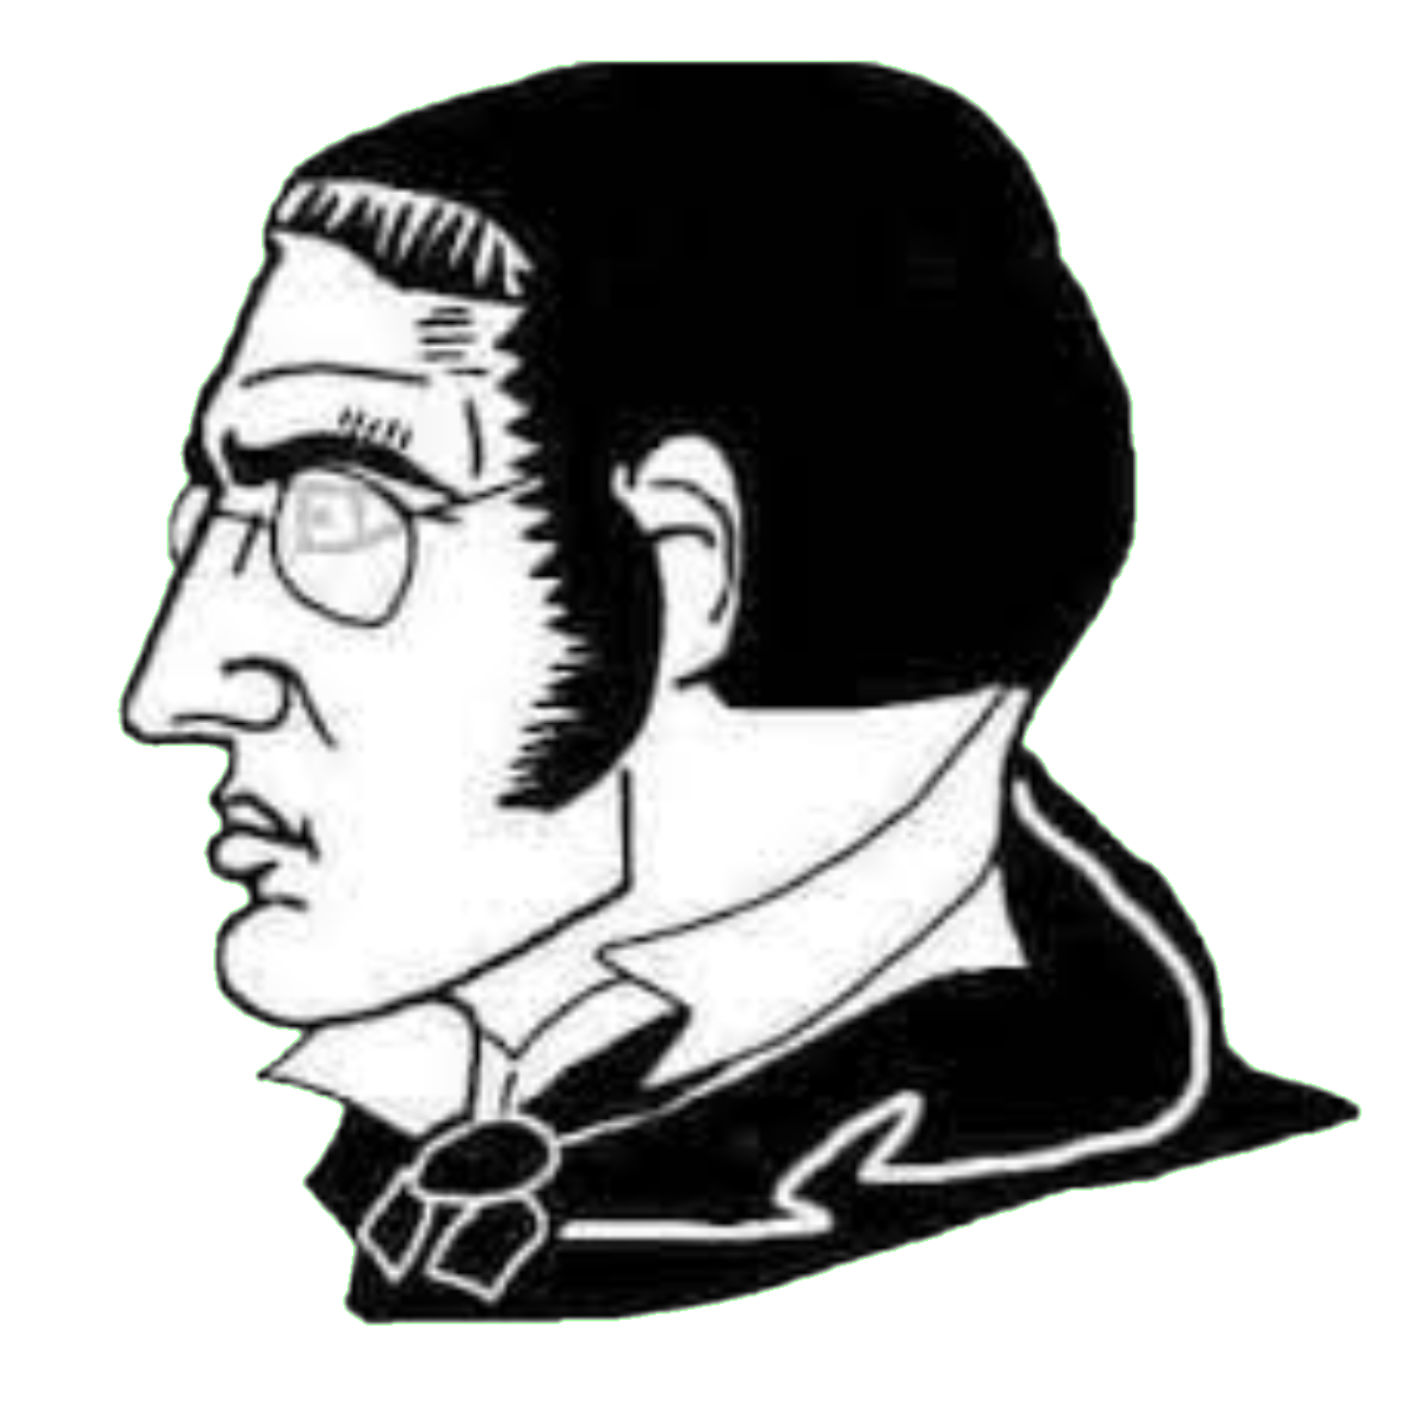
Label: 4_Yes_Chad